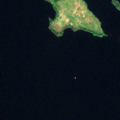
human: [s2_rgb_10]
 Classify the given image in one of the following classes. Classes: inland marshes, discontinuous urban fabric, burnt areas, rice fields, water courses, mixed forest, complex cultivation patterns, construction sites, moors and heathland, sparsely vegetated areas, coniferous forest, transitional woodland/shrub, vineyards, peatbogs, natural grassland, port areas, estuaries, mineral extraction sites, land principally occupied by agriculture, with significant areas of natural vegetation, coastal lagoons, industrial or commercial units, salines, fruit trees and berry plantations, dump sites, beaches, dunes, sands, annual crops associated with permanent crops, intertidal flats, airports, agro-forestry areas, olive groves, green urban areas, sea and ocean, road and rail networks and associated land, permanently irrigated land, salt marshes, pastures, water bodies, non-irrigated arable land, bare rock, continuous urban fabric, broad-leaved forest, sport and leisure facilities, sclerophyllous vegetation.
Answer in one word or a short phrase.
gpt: transitional woodland/shrub, water bodies